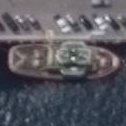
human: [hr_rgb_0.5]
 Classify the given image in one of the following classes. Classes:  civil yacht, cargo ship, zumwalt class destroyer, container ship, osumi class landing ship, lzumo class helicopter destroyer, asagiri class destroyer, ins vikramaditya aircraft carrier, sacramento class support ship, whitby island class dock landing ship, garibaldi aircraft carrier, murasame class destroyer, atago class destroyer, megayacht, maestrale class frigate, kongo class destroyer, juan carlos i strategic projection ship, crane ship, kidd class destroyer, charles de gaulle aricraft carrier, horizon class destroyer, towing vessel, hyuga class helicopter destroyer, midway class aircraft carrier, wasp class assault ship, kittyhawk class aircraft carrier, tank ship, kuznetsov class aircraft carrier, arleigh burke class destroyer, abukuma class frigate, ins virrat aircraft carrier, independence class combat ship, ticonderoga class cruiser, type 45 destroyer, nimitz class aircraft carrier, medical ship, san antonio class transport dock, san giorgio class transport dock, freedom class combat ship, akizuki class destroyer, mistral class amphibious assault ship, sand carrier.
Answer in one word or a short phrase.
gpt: Towing vessel